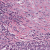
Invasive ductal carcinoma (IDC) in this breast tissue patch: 1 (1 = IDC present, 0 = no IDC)